Platform: macOS
Application: Arc Browser
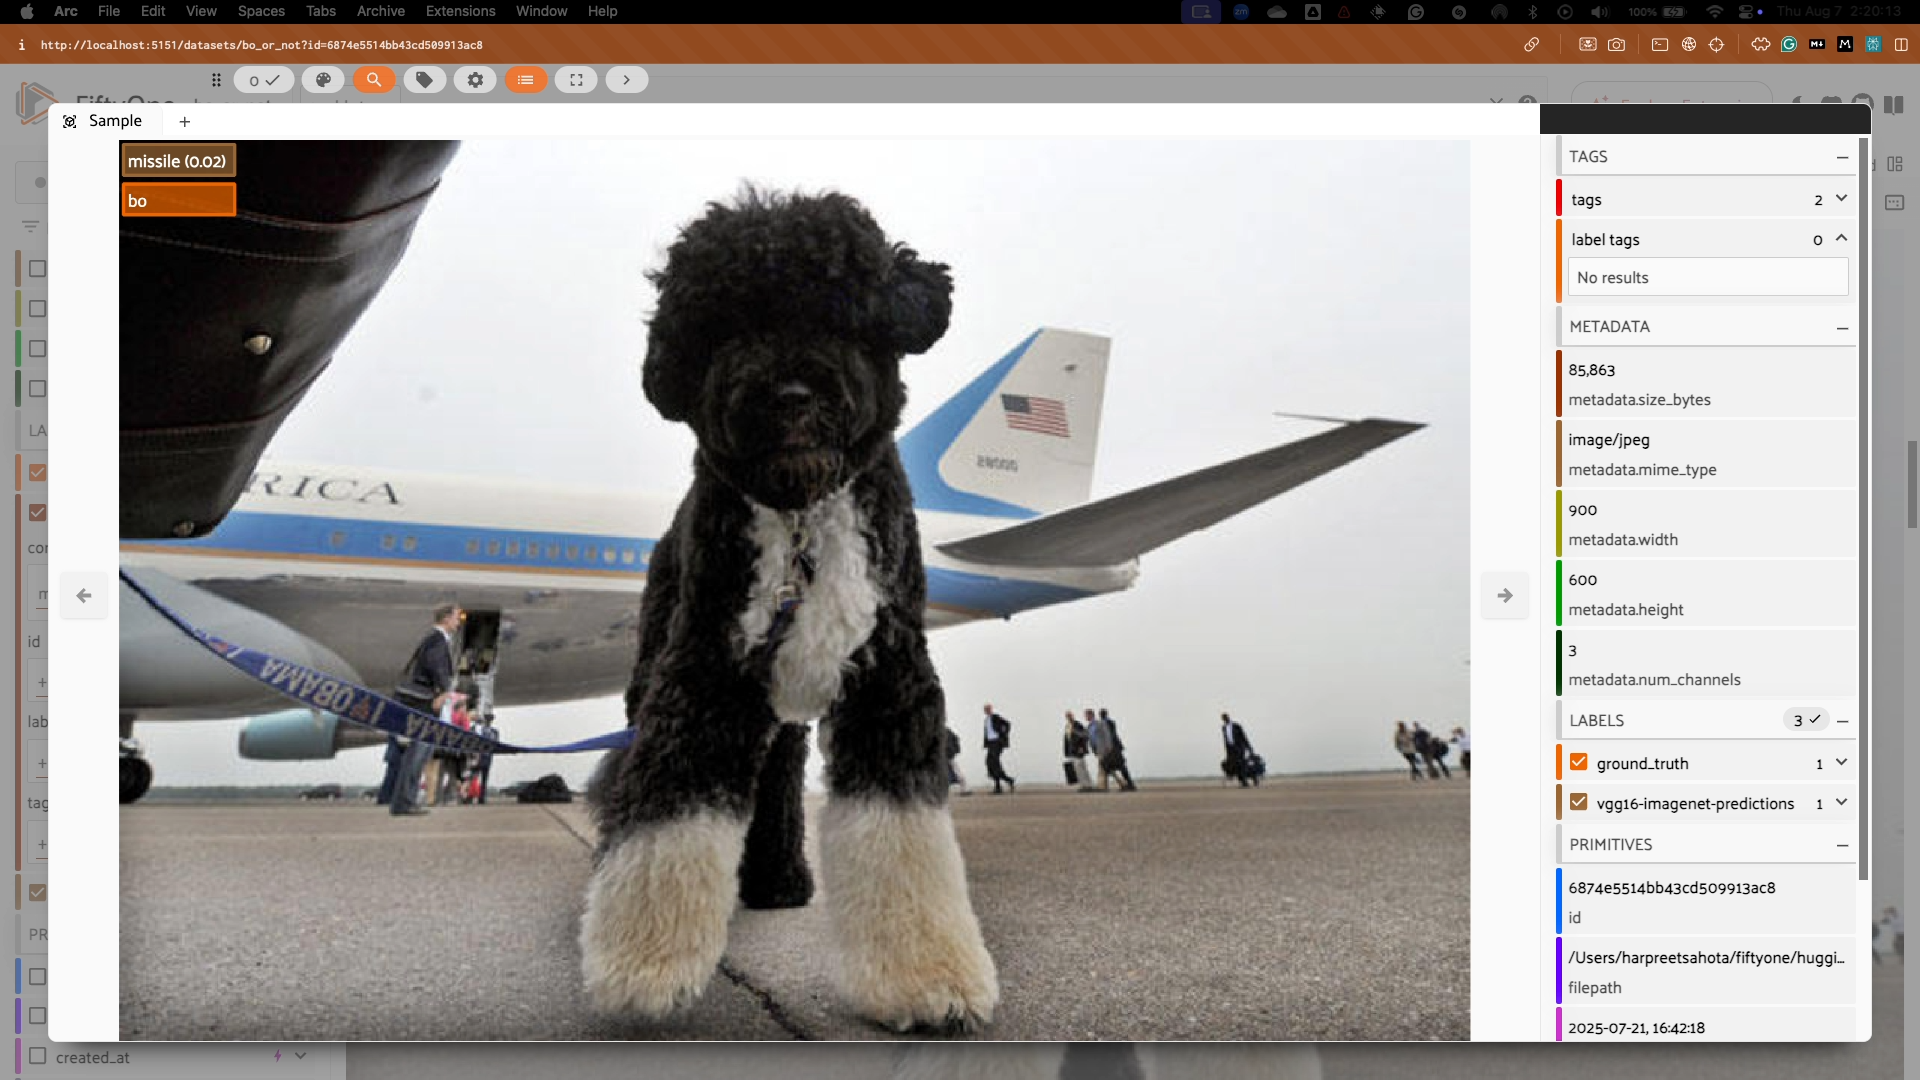
task_description: Locate the actions row in this sample modal
action_type: hover
element_info: Menu Item
steps_since_start: 1